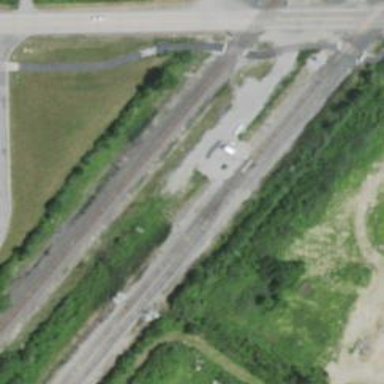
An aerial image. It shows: Railway siding for service.